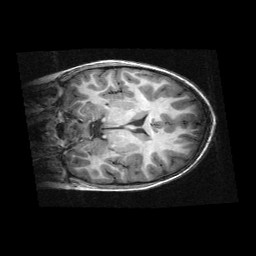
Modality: T1w
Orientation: coronal
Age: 9
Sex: male
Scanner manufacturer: siemens
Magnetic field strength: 3 T
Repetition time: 2.3 s
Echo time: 0.00336 s